Aerial crown-view tile of a tropical tree (Barro Colorado Island, Panama), acquired 20241014:
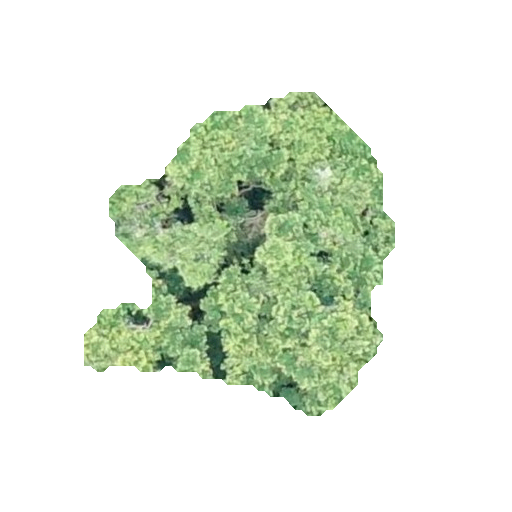
Species: Guapira myrtiflora
GBIF accepted scientific name: Guapira myrtiflora
Crown area: 103.234 m²